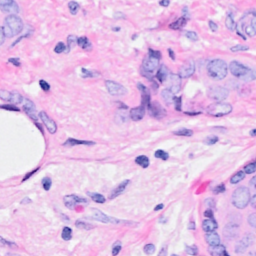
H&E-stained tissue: Breast